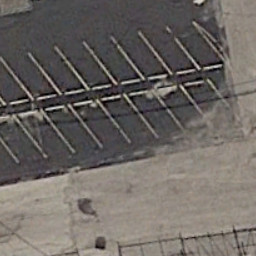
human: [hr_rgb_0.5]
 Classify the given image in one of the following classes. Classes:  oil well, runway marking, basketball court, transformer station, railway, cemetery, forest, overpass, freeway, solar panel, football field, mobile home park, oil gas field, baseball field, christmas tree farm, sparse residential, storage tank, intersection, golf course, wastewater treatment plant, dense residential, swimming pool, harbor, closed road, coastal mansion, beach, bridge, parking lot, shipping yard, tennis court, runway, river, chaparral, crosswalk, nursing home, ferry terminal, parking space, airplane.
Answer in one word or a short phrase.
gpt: parking space